Interaction volume radius: 10 \u00c5
Interaction volume height: 25 \u00c5
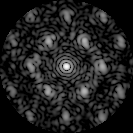
Disorder parameter: 0.5335